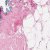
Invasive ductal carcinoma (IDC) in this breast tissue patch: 0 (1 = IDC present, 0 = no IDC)